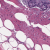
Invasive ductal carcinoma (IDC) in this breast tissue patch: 1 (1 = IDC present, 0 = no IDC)